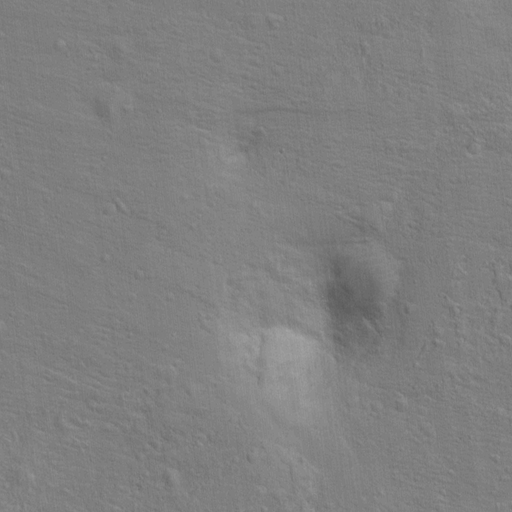
Classes present: Background, Cone